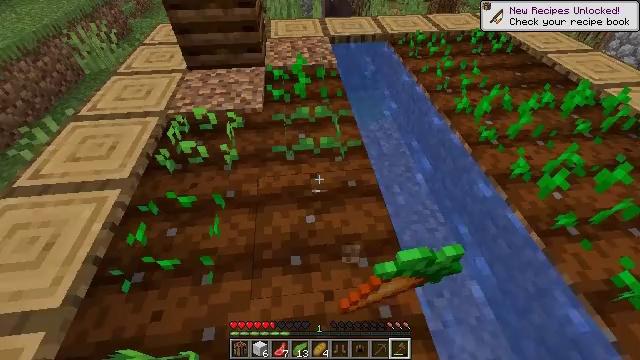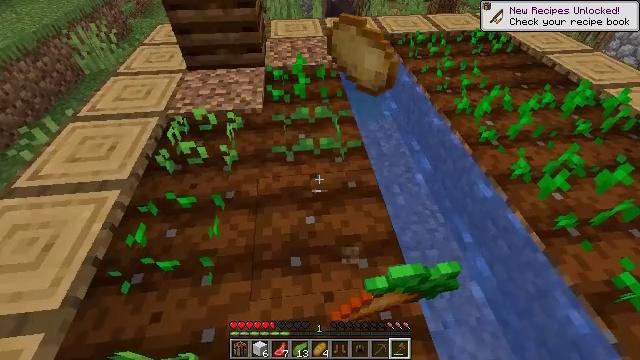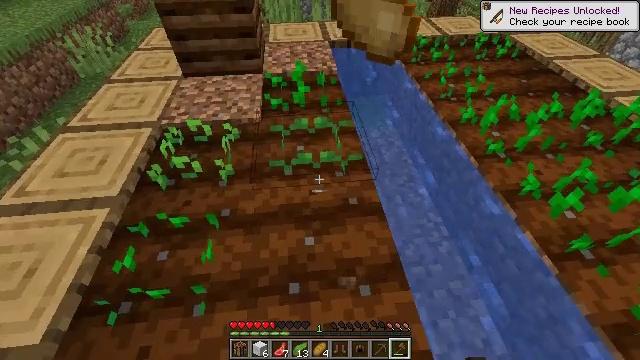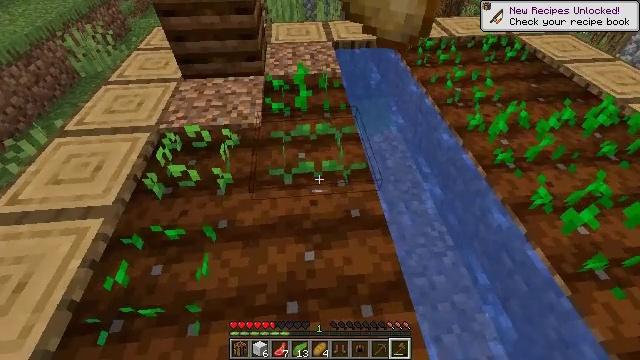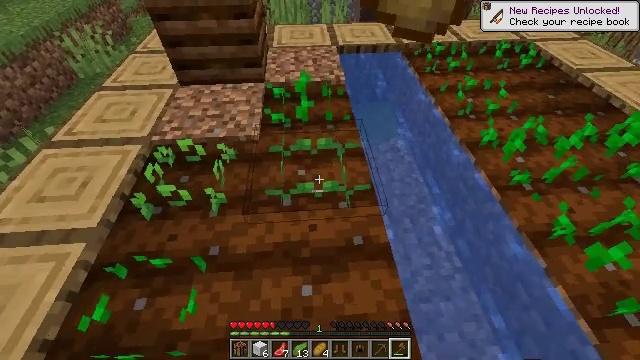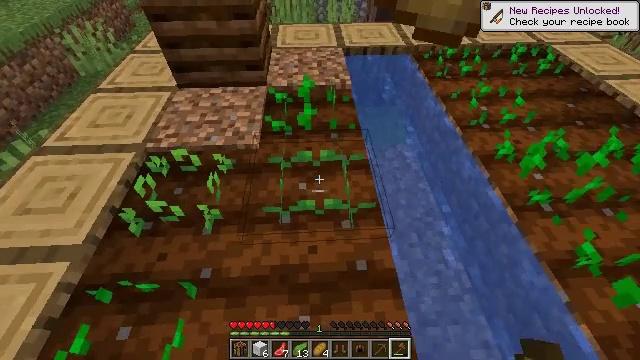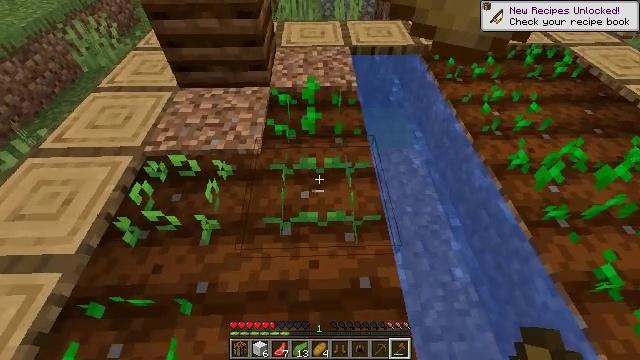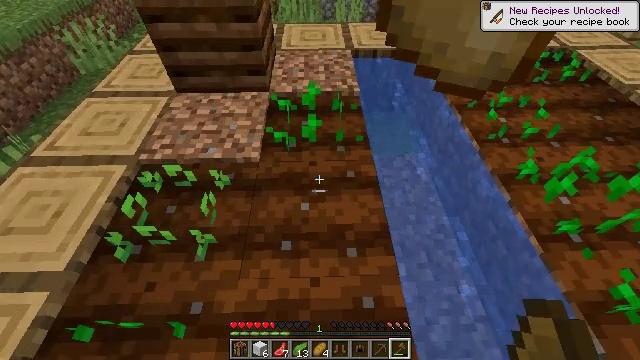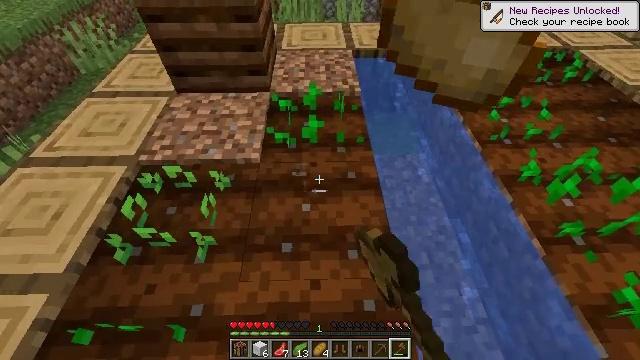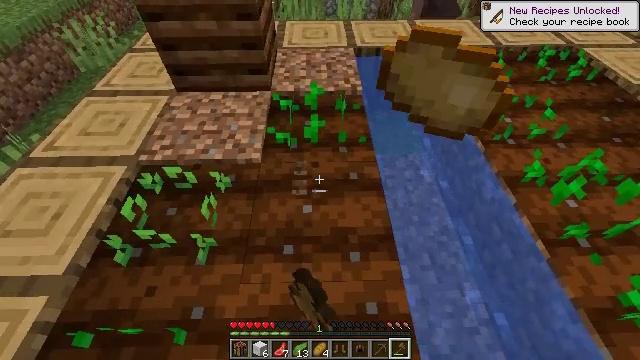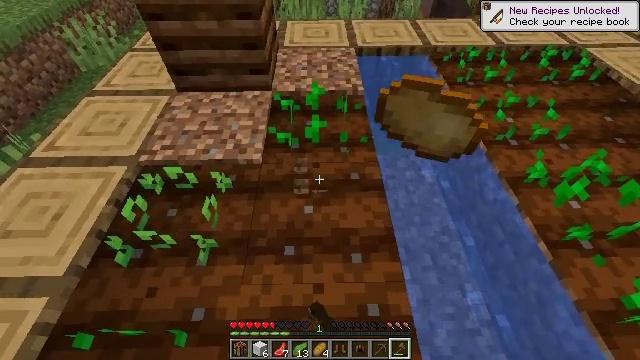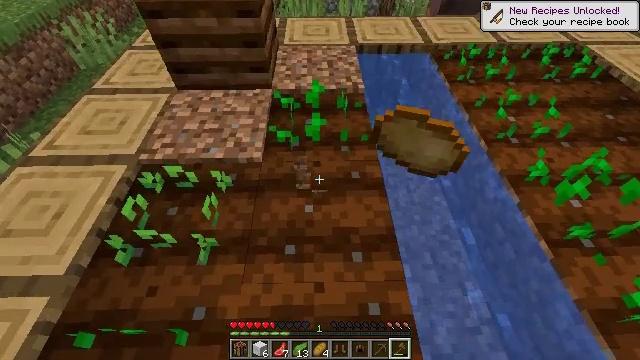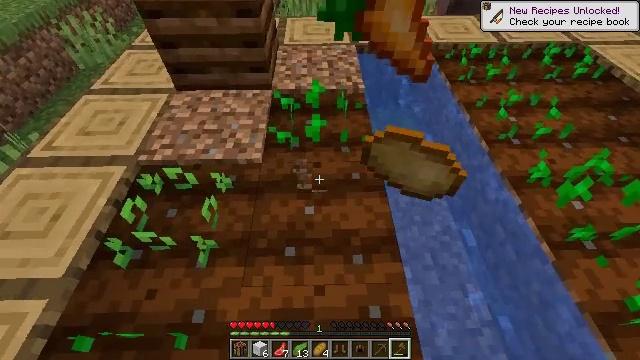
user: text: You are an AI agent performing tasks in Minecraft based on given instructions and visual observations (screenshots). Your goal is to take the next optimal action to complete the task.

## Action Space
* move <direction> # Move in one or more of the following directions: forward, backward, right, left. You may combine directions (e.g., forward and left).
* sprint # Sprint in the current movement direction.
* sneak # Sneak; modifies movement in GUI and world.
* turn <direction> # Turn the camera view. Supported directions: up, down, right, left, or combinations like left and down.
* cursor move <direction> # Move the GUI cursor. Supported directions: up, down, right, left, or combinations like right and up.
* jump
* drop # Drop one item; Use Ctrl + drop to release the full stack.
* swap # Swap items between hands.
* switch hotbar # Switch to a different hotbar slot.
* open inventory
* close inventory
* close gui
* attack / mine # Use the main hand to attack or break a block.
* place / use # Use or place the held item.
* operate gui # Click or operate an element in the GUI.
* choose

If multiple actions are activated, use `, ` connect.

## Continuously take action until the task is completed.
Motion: motion action
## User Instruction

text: Mine the fully grown carrots.
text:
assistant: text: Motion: move forward
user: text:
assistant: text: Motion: move forward
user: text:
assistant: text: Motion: move forward
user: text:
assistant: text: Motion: move forward, turn left
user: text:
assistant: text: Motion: move forward, turn left
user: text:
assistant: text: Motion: turn left
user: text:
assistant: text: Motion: attack / mine
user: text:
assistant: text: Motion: attack / mine
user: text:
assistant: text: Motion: attack / mine
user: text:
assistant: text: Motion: no_op
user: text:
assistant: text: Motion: no_op
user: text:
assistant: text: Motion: move forward
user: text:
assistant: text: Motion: no_op